Interaction volume radius: 5 \u00c5
Interaction volume height: 10 \u00c5
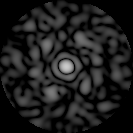
Disorder parameter: 0.8855